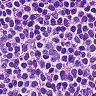
Metastatic tissue present: no